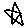
Label: star